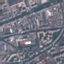
Label: Residential